Question: I am using python 2.7.6 and am on Windows 7 x64 Here is the entry point display for my python:
'''
>python
Python 2.7.6 [MSC v.1800 32 bit (Intel)] on win32
'''
So I am using all 32bit binaries. I am trying to compile the fibonacci demo/tutorial from the 2013 Sci Py talk on using Cython showing <URL>.
I have installed Cython using 'pip install cython' which is a success. I tried to compile the python '.pyx' using
'''
>python setup.py build_ext --inplace --compilers=mingw32
running build_ext
Traceback (most recent call last):
File "setup.py", line 17, in <module>
ext_modules = exts,
File "~\Python\Lib\distutils\core.py", line 151, in setup
dist.run_commands()
File "~\Python\Lib\distutils\dist.py", line 953, in run_commands
self.run_command(cmd)
File "~\Python\Lib\distutils\dist.py", line 972, in run_command
cmd_obj.run()
File "~\Python\lib\site-packages\Cython\Distutilsuild_ext.py", line 163,
in run
_build_ext.build_ext.run(self)
File "~\Python\Lib\distutils\commanduild_ext.py", line 306, in run
force=self.force)
File "~\Python\Lib\distutils\ccompiler.py", line 1004, in new_compiler
return klass(None, dry_run, force)
File "~\Python\Lib\distutils\cygwinccompiler.py", line 309, in __init__
CygwinCCompiler.__init__ (self, verbose, dry_run, force)
File "~\Python\Lib\distutils\cygwinccompiler.py", line 152, in __init__
self.dll_libraries = get_msvcr()
File "~\Python\Lib\distutils\cygwinccompiler.py", line 82, in get_msvcr
raise ValueError("Unknown MS Compiler version %s " % msc_ver)
ValueError: Unknown MS Compiler version 1800
'''
I checked and modified 'cygwinccompiler.py' and saw and made the following changes:
'''
def get_msvcr():
"""Include the appropriate MSVC runtime library if Python was built
with MSVC 7.0 or later.
"""
msc_pos = sys.version.find('MSC v.')
if msc_pos != -1:
msc_ver = sys.version[msc_pos+6:msc_pos+10]
if msc_ver == '1300':
# MSVC 7.0
return ['msvcr70']
elif msc_ver == '1310':
# MSVC 7.1
return ['msvcr71']
elif msc_ver == '1400':
# VS2005 / MSVC 8.0
return ['msvcr80']
elif msc_ver == '1500':
# VS2008 / MSVC 9.0
return ['msvcr90']
elif msc_ver == '1800': # I added this!!!
# VS2013 / MSVC 12.0 # I added this!!!
return ['msvcr120'] # I added this!!!
else:
raise ValueError("Unknown MS Compiler version %s " % msc_ver)
'''
since apparently 'msc_ver == '1800'' (the version of msvc my python was compiled with) is the 2013 visual studio c compiler, and reffered to as 'msvcr120' from some quick google searches. So I installed that:

Now, however, I get the following cython DLL error.
'''
>python setup.py build_ext --compiler=mingw32
running build_ext
failed to import Cython: DLL load failed: A dynamic link library (DLL) initialization routine failed.
error: Cython does not appear to be installed
'''
Where is it looking for the DLL's? What DLL's does it need? Why isn't it finding any the DLL's after installing the 5+ versions of MSVC redistributable packages ( I've struggled with getting python to find msvc compilers in general since day one of using python a good while ago now. true dependency hell. anyway...)
My 'PYTHONHOME' environment variable is set, but I don't have 'PYTHONPATH' set to anything.
Does anyone have an idea of how to fix this?
what do?
Thank you so much.
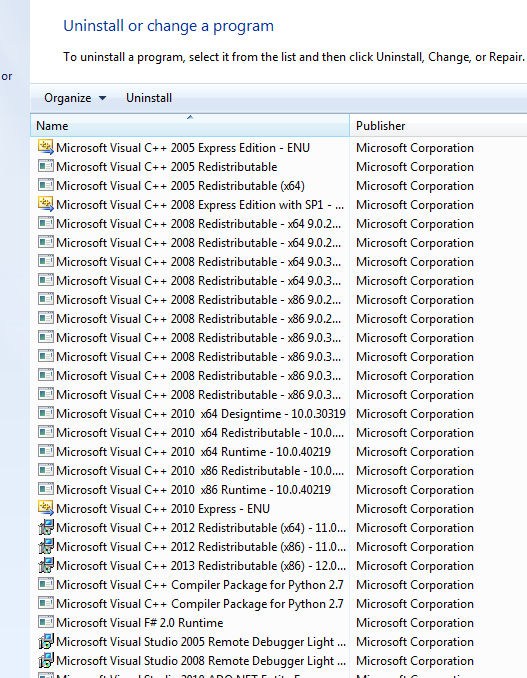
Answer: So, it looks like something went awry in my installation of python, as user @martineau pointed out. Python 2.7.9 is built using 'msvc_ver = 1500', or Visual Studio 2008, so why I'd have and older version of Python ( 2.7.6 ) which uses a later compiler is not clear. I tried using a clean 2.7.9 installation on my other computer, and was able to successfully compile, without modifying 'cygwinccompiler.py'.